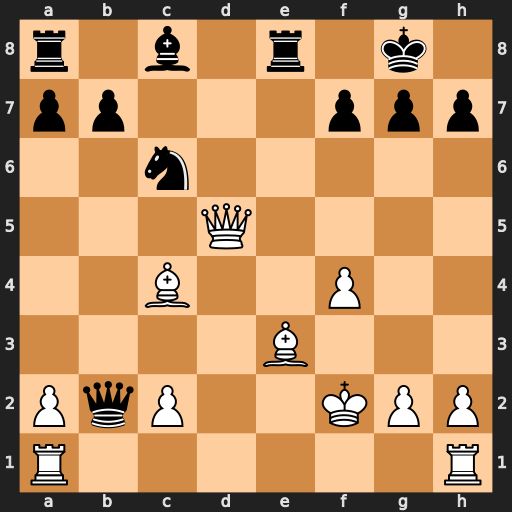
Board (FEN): r1b1r1k1/pp3ppp/2n5/3Q4/2B2P2/4B3/PqP2KPP/R6R
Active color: w
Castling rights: -
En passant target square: -
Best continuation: Qxf7+ Kh8 Qxe8#